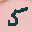
Label: 5